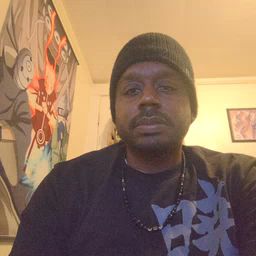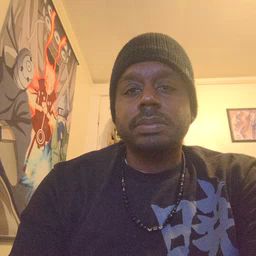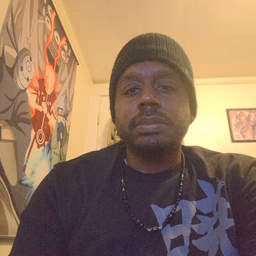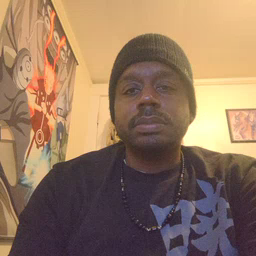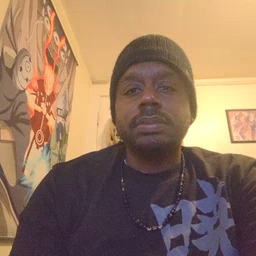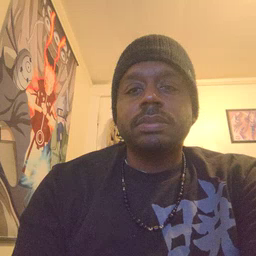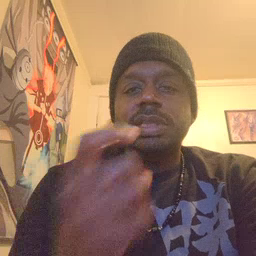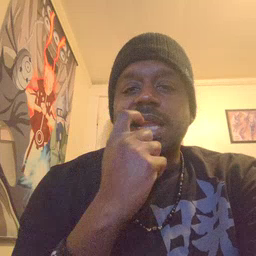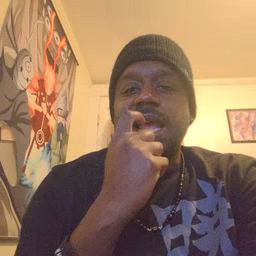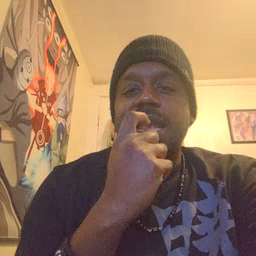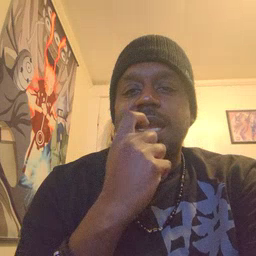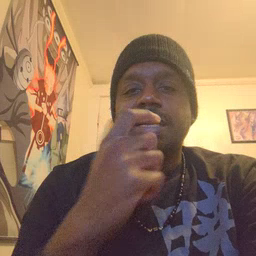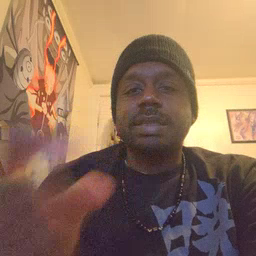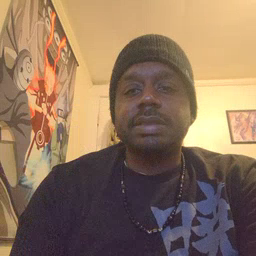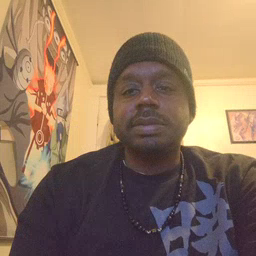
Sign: glasswindow